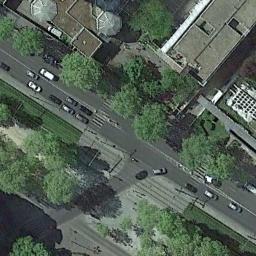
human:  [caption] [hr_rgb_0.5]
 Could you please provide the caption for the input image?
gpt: There was only one big truck on the highway .

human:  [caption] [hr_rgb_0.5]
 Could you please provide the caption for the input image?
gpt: There are many buildings and green plants on both sides of the freeway, And there are many cars on the freeway .

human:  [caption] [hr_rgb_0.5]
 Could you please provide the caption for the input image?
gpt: The freeway is next to the houses and some trees .

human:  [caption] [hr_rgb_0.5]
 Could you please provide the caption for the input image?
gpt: A straight freeway with a intersection goes through the block and some trees are on both sides of the freeway .

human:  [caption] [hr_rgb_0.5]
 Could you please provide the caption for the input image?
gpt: There are some green trees and buildings beside the freeway .